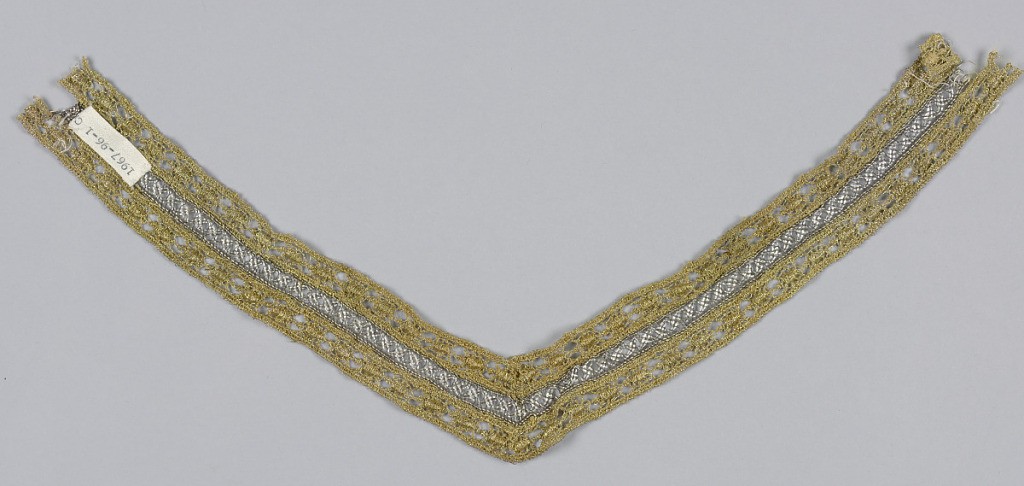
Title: Bands
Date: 18th century
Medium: metallic Technique: machine lace
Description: "a,b" are machine metallic lace and "c,d" are metallic trimmings